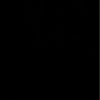
Label: dusty